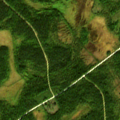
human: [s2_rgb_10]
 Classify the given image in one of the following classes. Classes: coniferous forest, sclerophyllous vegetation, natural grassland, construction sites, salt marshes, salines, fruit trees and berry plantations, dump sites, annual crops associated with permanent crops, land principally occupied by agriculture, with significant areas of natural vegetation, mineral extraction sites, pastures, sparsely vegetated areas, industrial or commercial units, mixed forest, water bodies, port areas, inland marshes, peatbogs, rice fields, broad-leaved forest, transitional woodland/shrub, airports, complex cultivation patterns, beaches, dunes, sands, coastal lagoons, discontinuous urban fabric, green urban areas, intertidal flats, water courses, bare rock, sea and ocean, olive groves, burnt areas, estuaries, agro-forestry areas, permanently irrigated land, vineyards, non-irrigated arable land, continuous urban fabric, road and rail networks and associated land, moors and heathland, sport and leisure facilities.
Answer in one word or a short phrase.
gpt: coniferous forest, mixed forest, transitional woodland/shrub, peatbogs